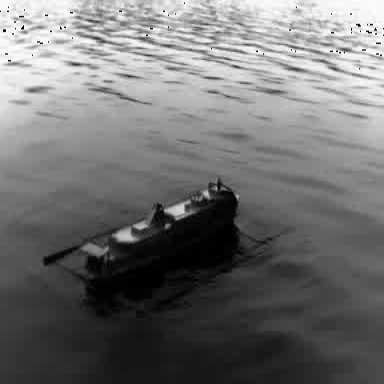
There is a container_ship in the infrared image.